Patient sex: M
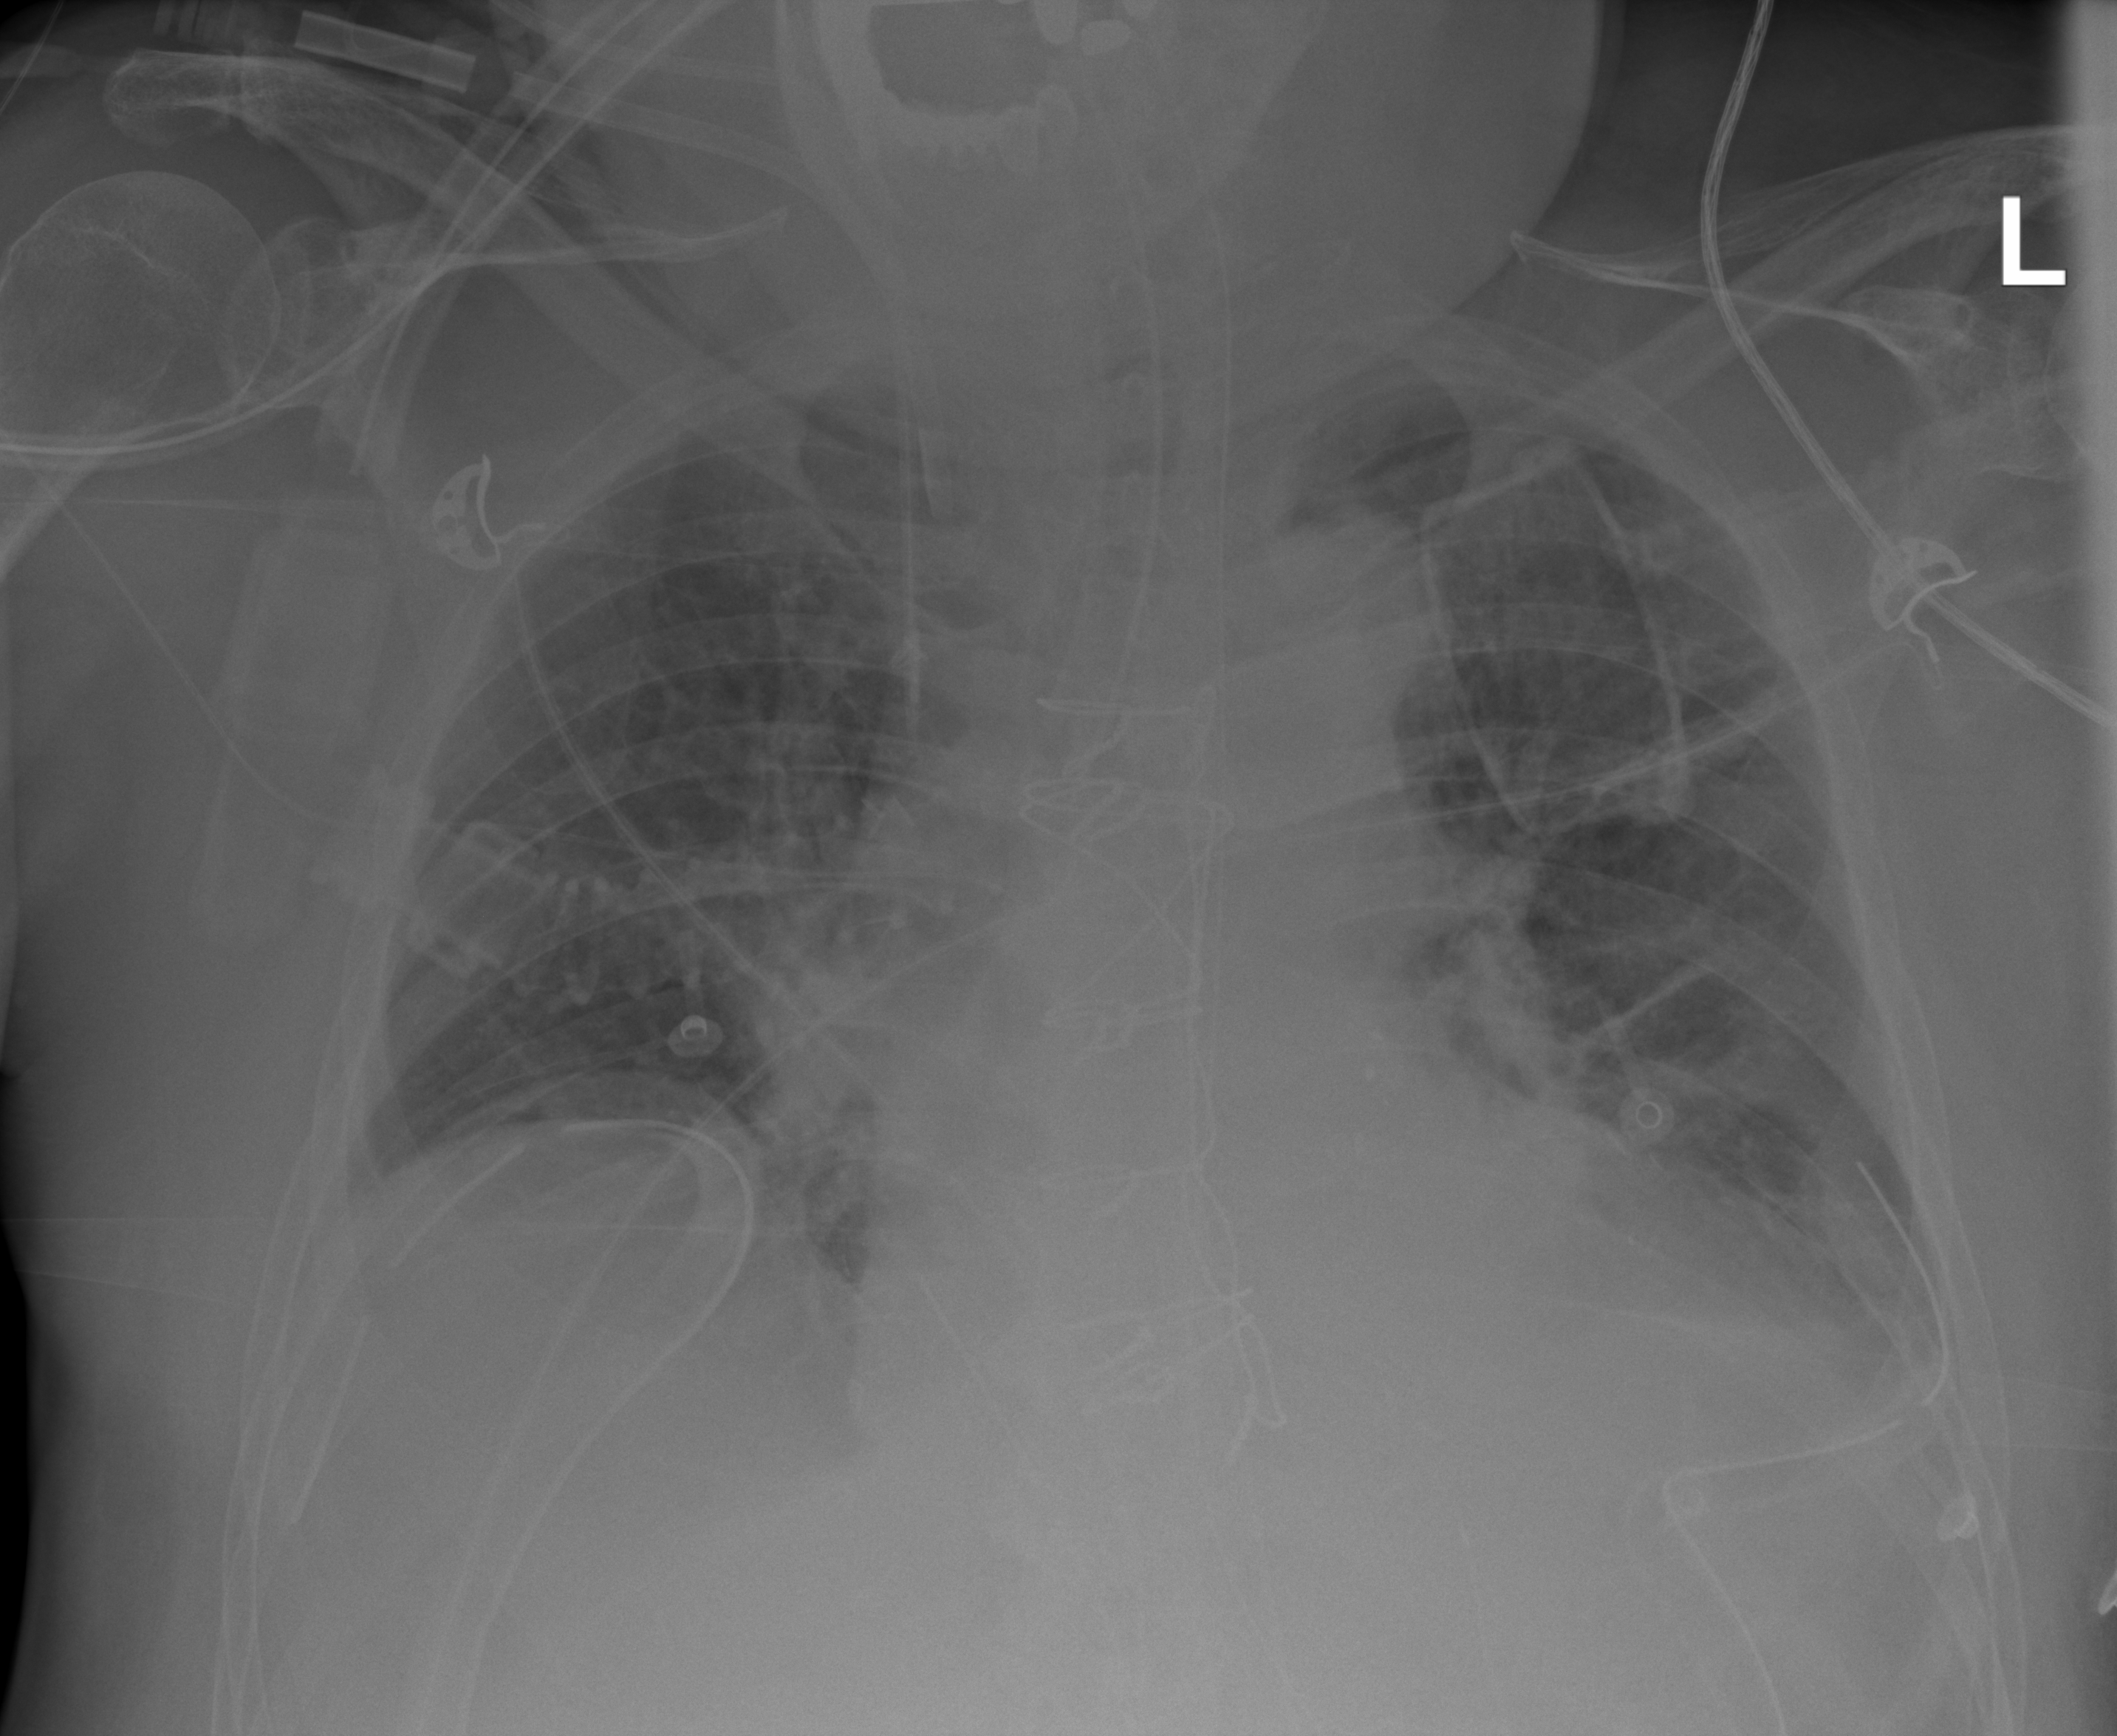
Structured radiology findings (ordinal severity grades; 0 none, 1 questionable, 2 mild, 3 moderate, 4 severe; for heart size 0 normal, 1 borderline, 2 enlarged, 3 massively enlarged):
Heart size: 2
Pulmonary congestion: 3
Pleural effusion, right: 2
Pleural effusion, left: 2
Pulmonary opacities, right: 0
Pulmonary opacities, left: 0
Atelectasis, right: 2
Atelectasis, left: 2